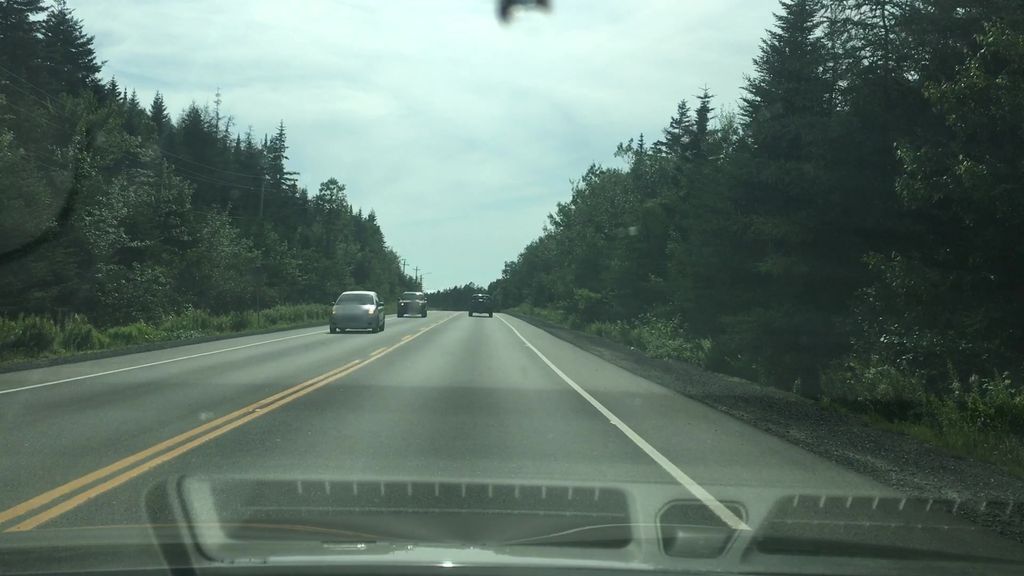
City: halifax